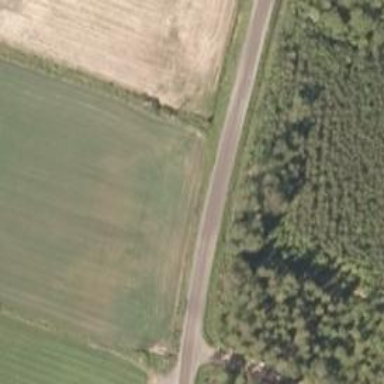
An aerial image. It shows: Tertiary road.